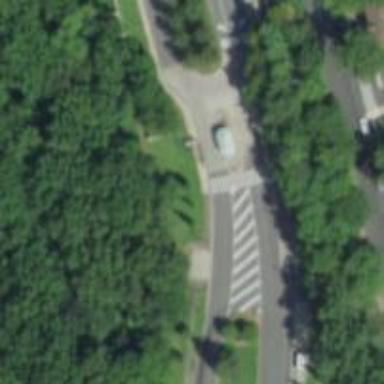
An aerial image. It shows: Uncontrolled road crossing.